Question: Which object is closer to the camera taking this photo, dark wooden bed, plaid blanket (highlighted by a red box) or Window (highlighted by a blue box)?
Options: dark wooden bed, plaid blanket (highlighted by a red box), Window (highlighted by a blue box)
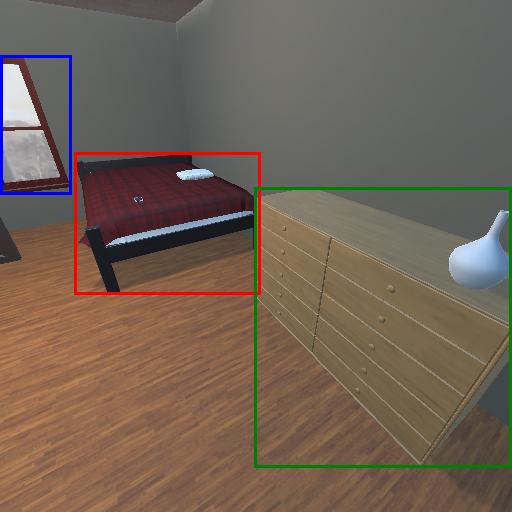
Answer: dark wooden bed, plaid blanket (highlighted by a red box)